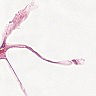
Metastatic tissue present: no